Interaction volume radius: 10 \u00c5
Interaction volume height: 10 \u00c5
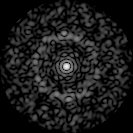
Disorder parameter: 0.8133